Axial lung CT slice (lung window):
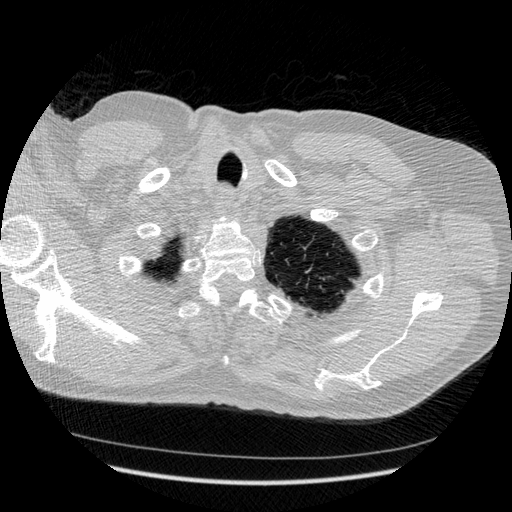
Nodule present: no